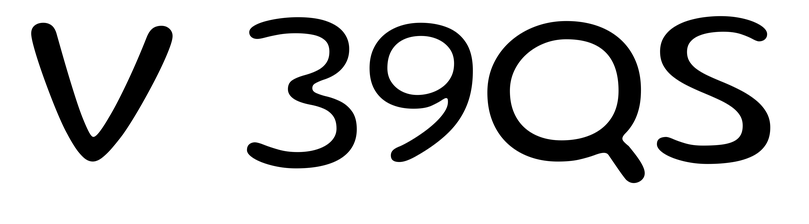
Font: Gluten_Light